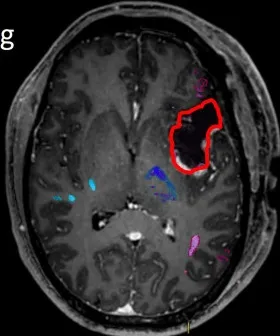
Case 7. Left panels show ON results, right panels AN results. Panels (G, H) Overlap of tracking and postoperative T1-weighted imaging after elastic with the resection cavity marked in red.
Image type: radiology (mri)